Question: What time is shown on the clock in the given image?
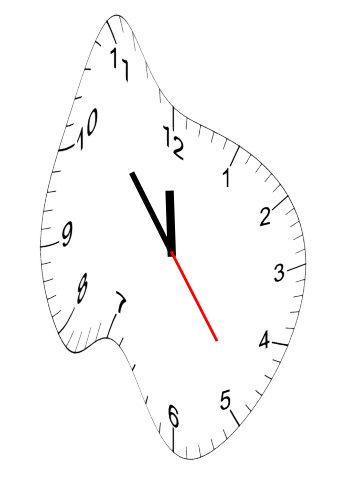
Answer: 11:53:24